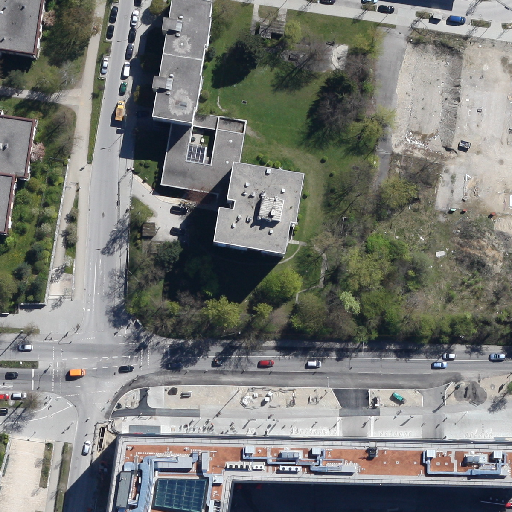
Referring expression: light-duty vehicle